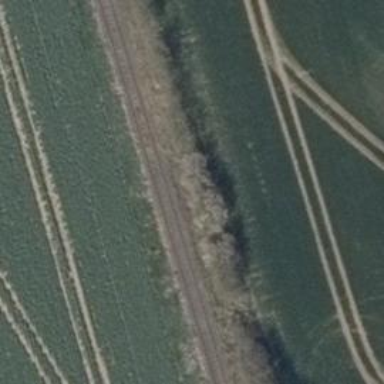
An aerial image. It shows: Railway signal.